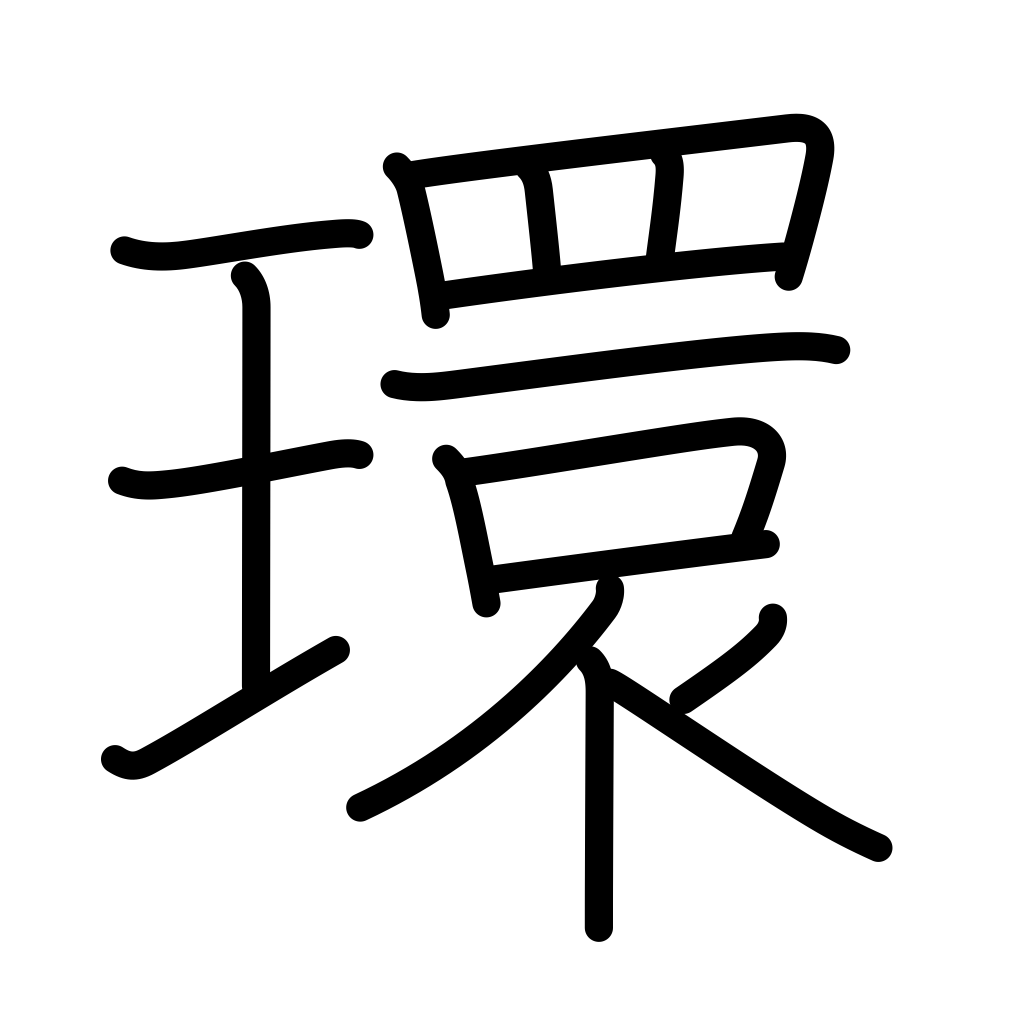
Meaning: ring, circle, loop